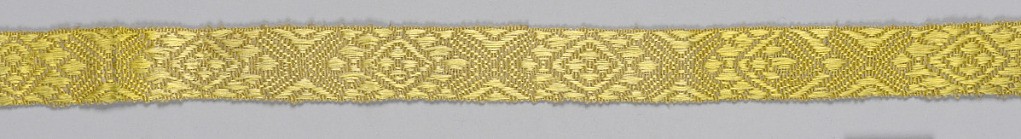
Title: Trimming
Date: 17th century
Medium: silk Technique: woven
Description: Design of yellow ornamental lozenges.